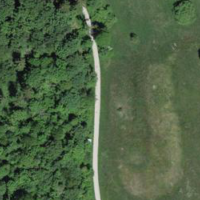
EUNIS habitat code: 24
Species observed at this site:
Cirsium arvense